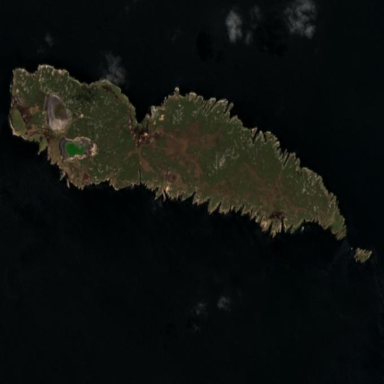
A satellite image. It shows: Island with natural coastline.